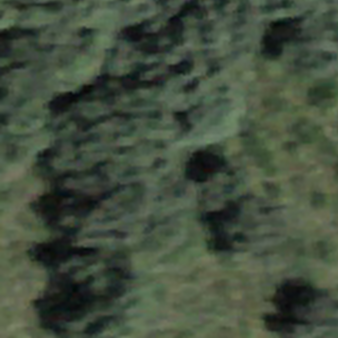
Label: other